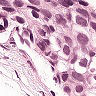
Metastatic tissue present: yes